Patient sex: F
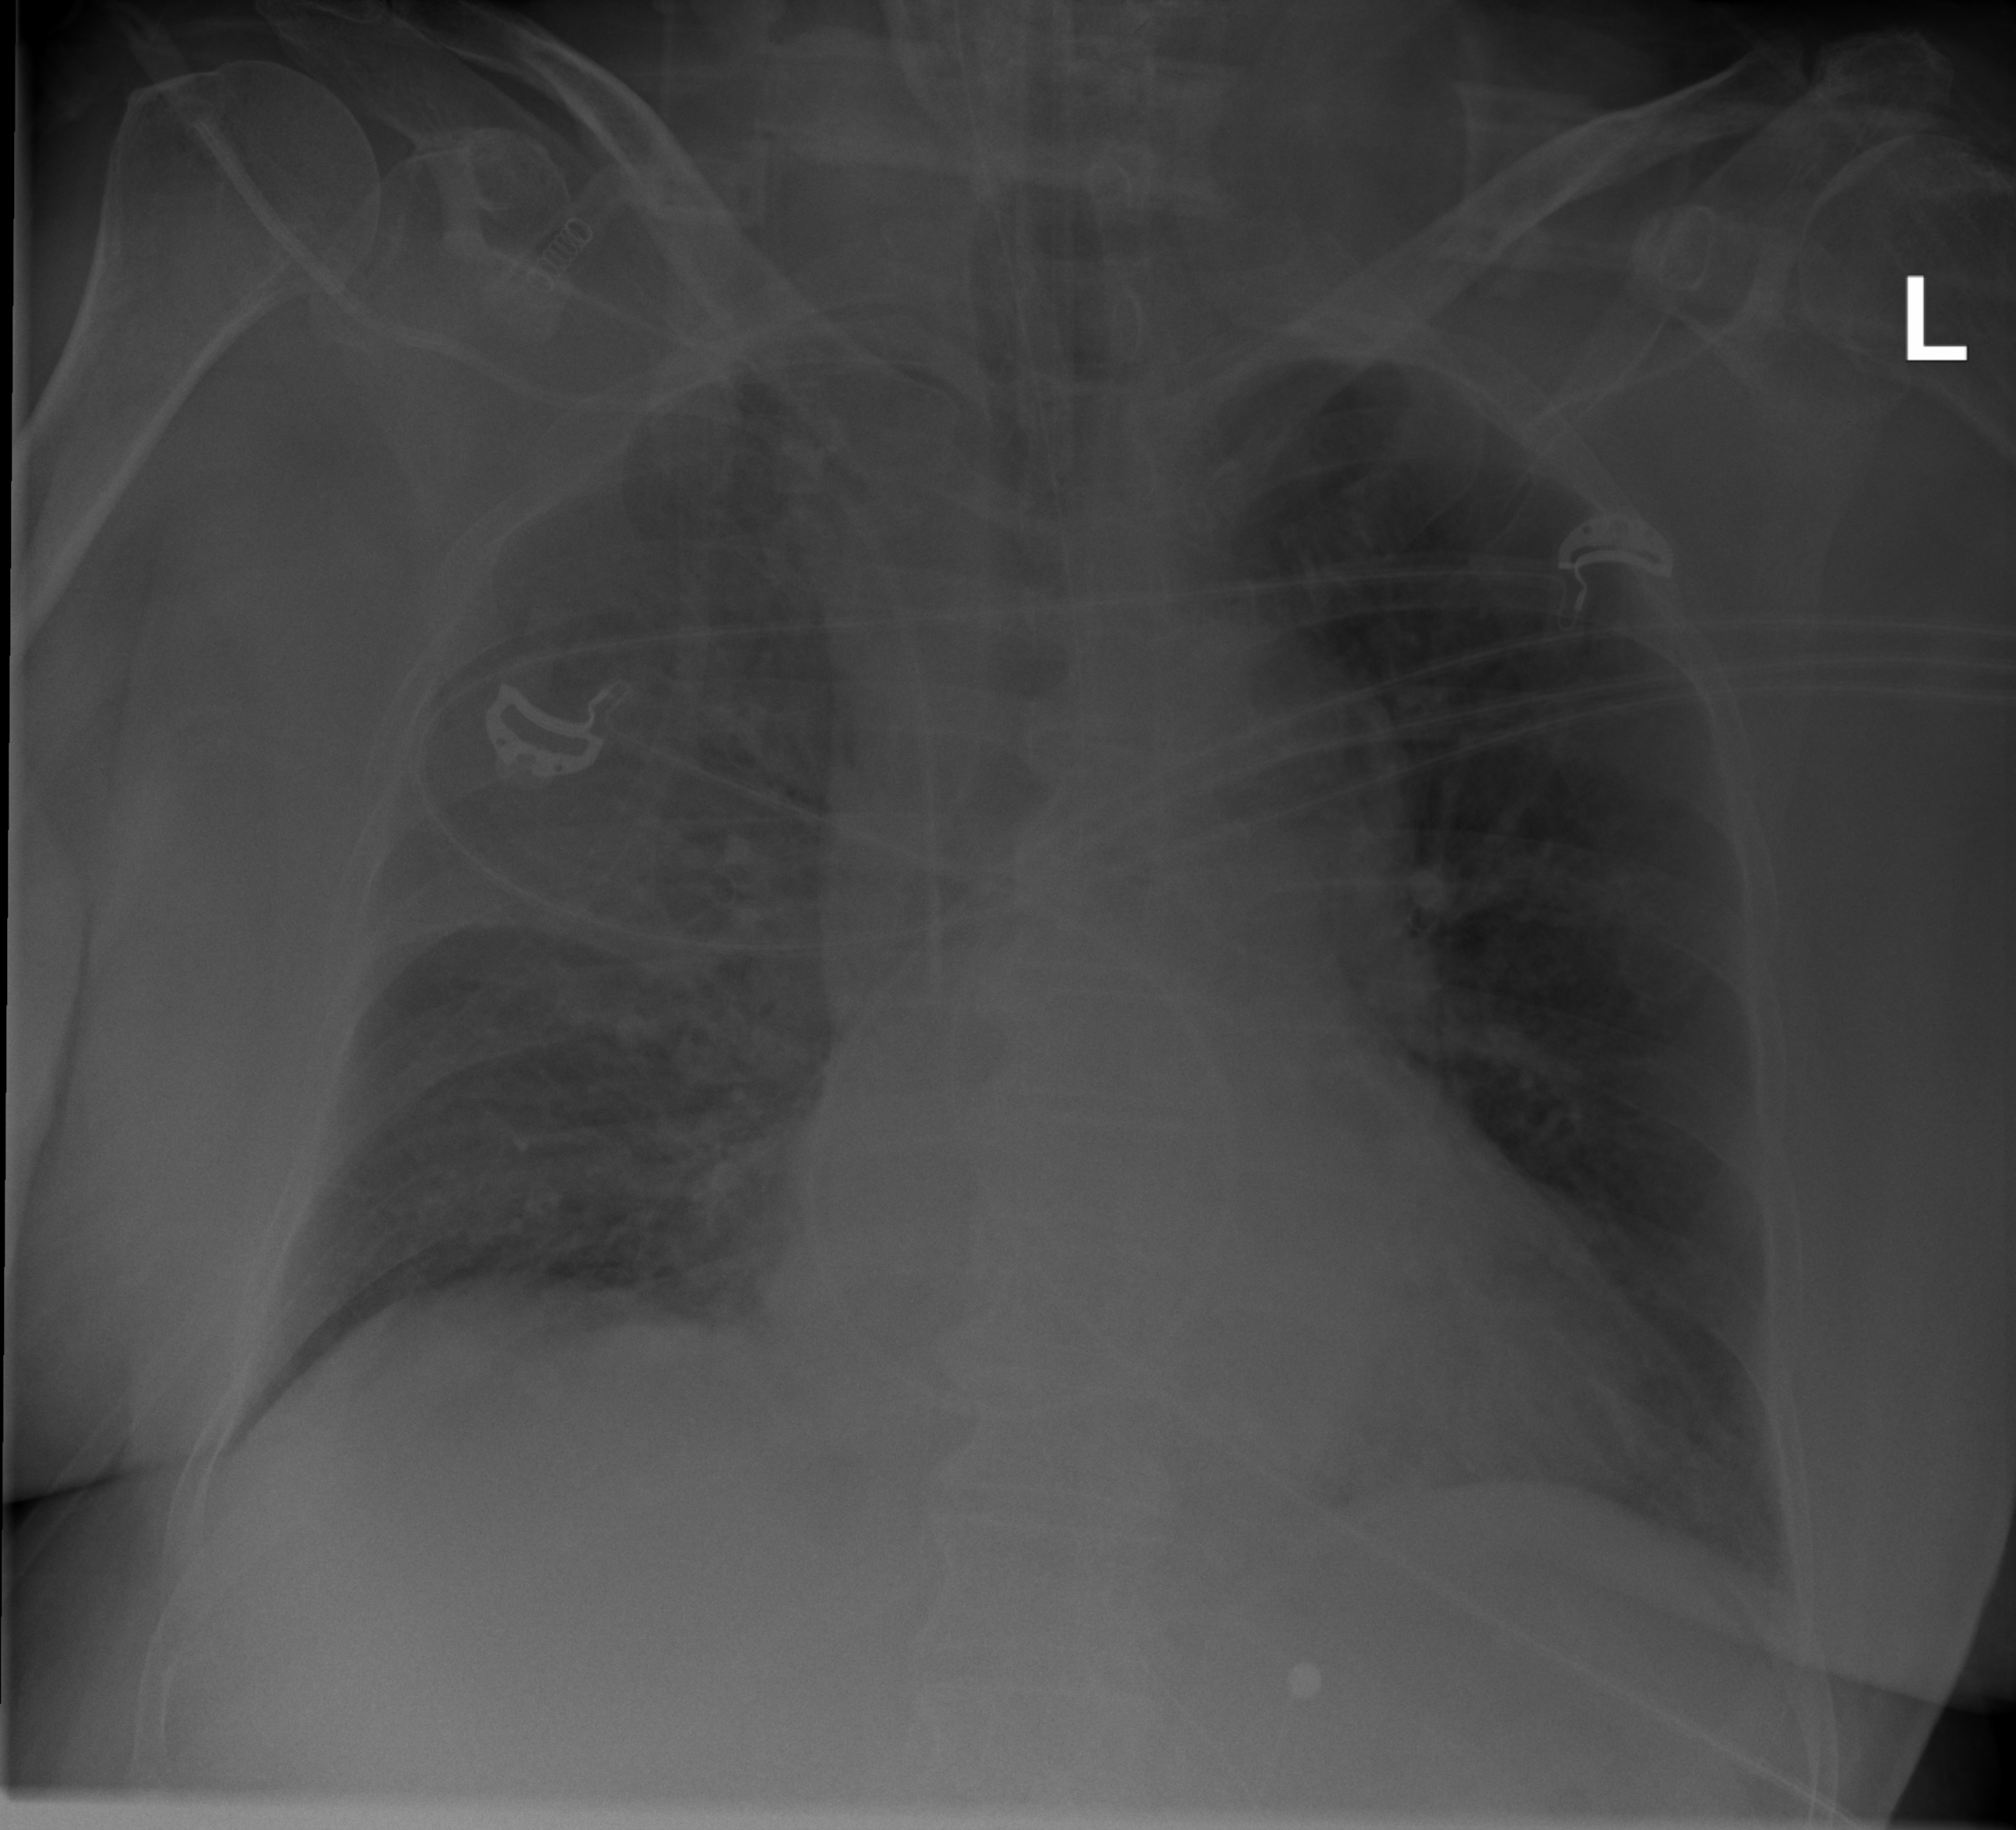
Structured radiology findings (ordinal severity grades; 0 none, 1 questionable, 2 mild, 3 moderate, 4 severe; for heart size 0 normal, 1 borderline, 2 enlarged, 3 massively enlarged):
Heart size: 1
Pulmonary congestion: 0
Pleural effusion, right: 1
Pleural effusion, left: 1
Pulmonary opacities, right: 3
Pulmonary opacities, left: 0
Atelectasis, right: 3
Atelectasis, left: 0